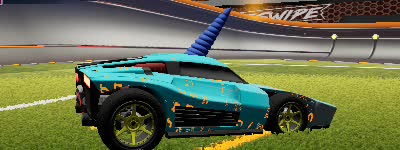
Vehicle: breakout